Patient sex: M
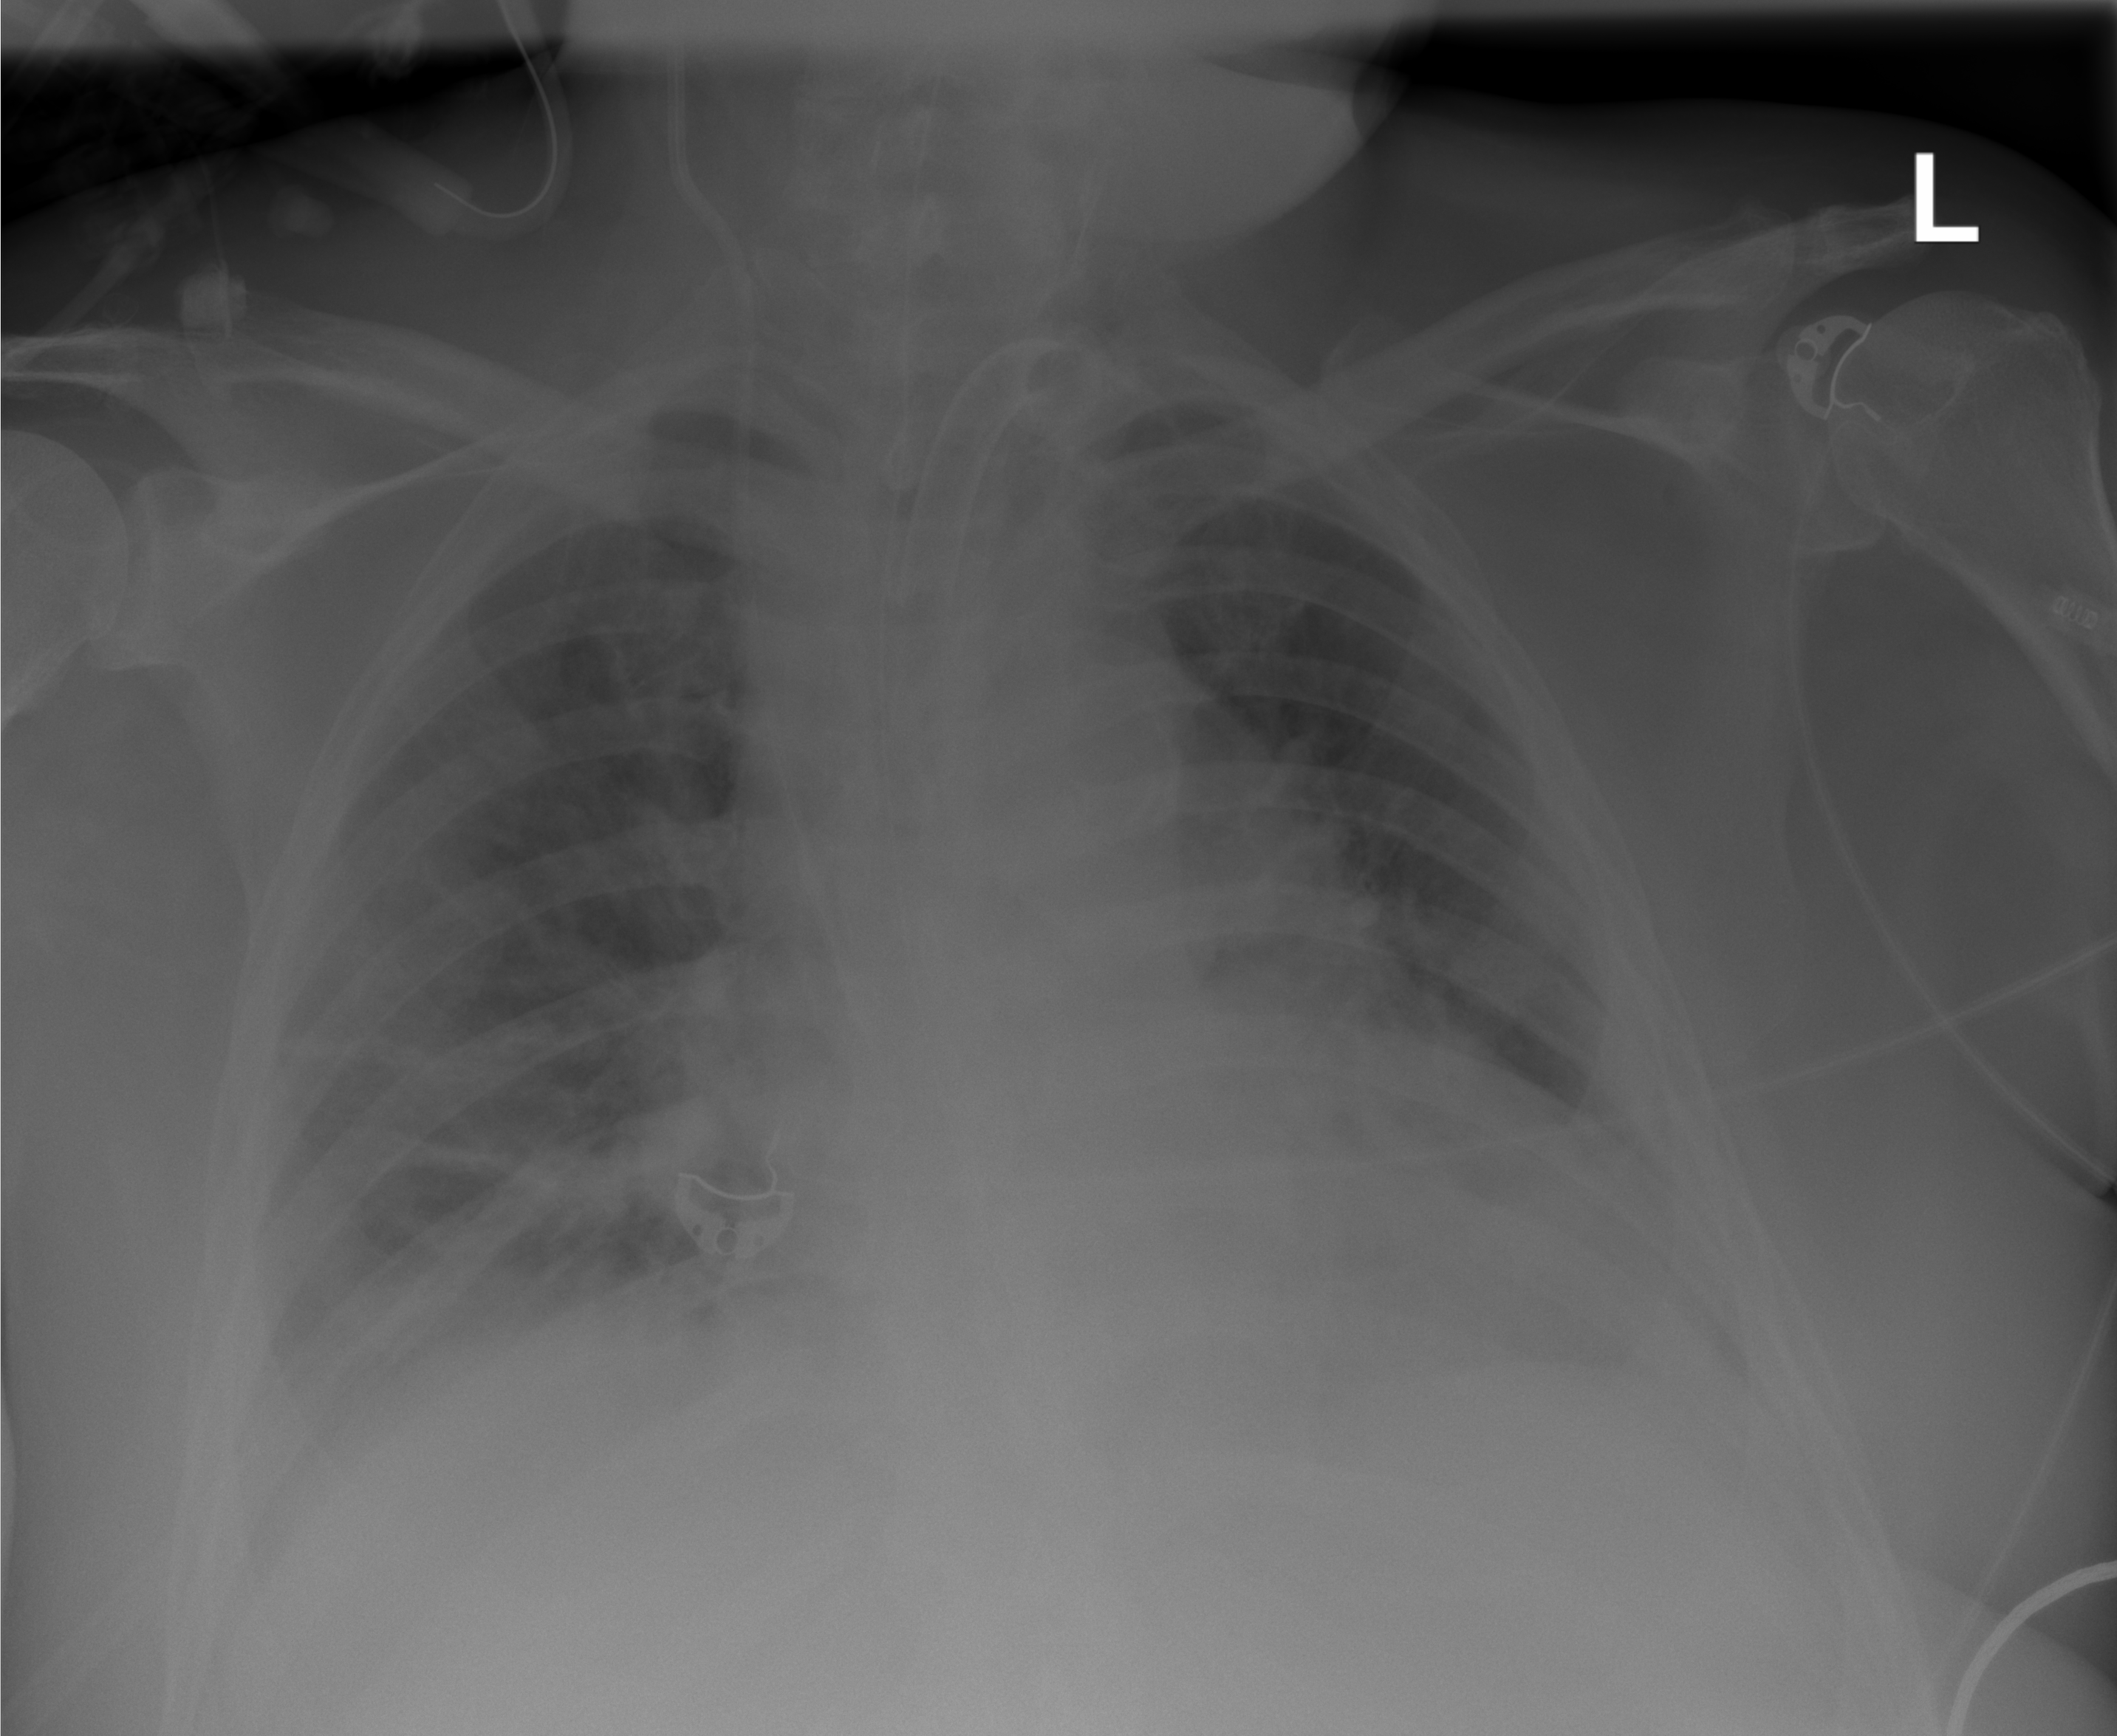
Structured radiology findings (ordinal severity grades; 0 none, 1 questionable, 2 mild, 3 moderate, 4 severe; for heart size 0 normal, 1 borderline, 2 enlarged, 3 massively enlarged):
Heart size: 2
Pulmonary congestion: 0
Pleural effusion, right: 1
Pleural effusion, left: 0
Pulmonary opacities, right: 2
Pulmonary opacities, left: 0
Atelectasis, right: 2
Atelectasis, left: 0